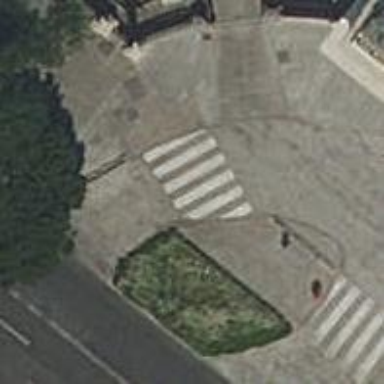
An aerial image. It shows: Uncontrolled zebra crossing on the road.